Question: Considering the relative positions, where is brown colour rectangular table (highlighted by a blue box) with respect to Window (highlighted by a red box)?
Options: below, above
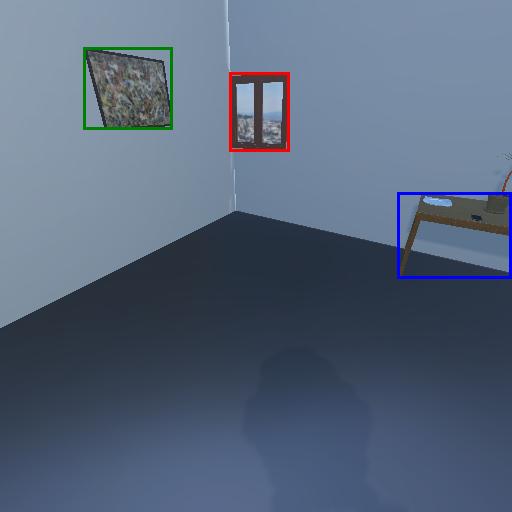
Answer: below